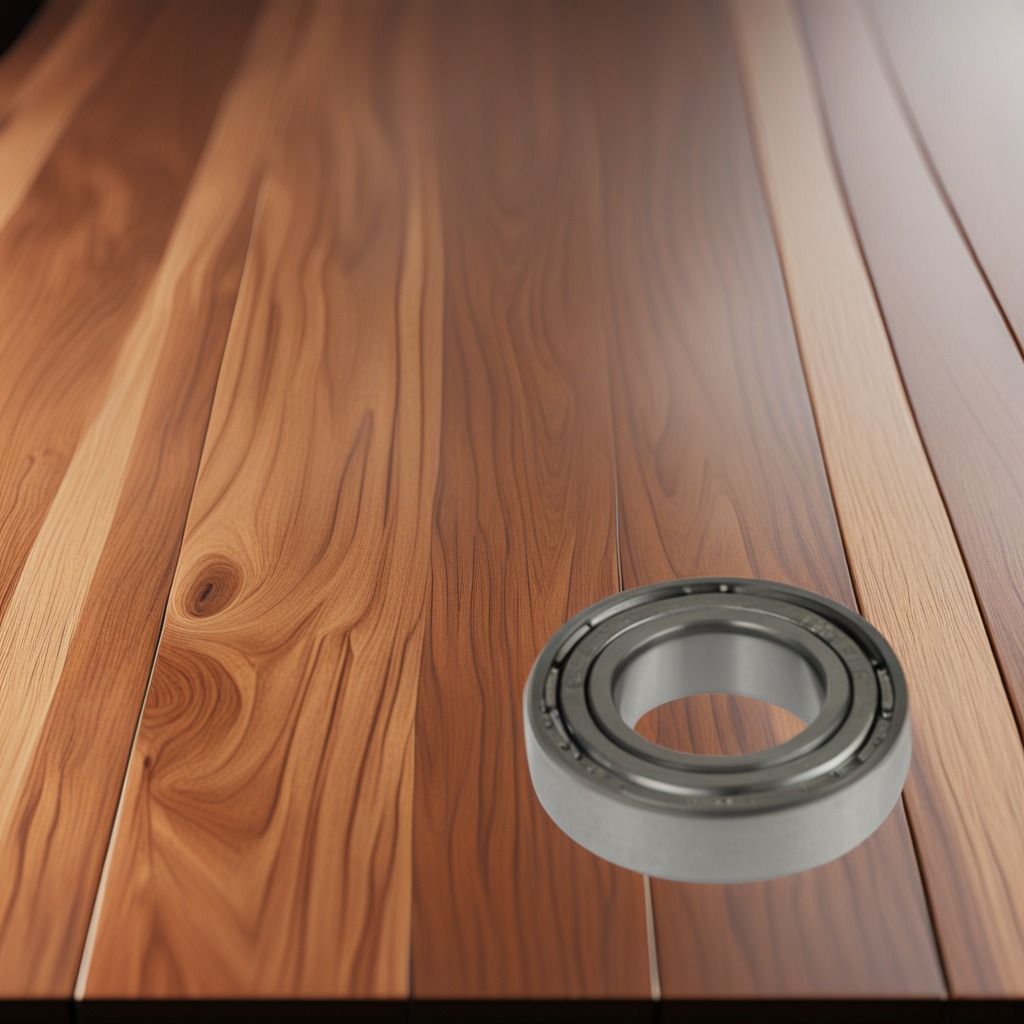
A metal ball bearing is lying on a wooden table in a carpentry studio.